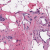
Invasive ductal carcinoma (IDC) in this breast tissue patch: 0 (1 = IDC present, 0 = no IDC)